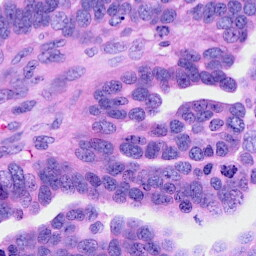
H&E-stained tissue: Ovarian